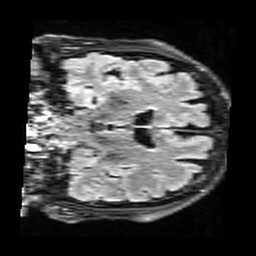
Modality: FLAIR
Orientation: coronal
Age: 59
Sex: male
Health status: healthy
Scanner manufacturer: siemens
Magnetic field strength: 3 T
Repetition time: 9 s
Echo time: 0.088 s